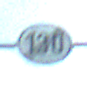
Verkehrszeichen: EndeGeschwindigkeit130
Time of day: SunriseSunset
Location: Outdoor (Nature)
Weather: PartlyCloudy
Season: NotSpecified
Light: Natural